高三 · 度量几何学
22. 如图, $\triangle \mathrm{ABC}$ 的角平分线 $\mathrm{AD}$ 的延长线交它的外接圆于点 $\mathrm{E}$.

(1) 证明: $\triangle \mathrm{ABE} \backsim \triangle \mathrm{ADC}$;
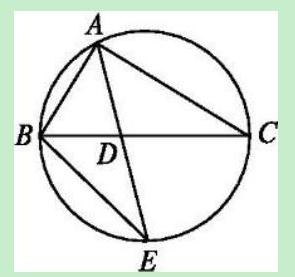
答案: 证明: $\because \mathrm{AD}$ 平分 $\angle \mathrm{BAC}$,

$\therefore \angle \mathrm{BAE}=\angle \mathrm{CAD}$.

又 $\because \angle \mathrm{AEB}$ 与 $\angle \mathrm{ACB}$ 是同弧所对的圆周角,

$\therefore \angle \mathrm{AEB}=\angle \mathrm{ACD}$.

$\therefore \triangle \mathrm{ABE} \sim \triangle \mathrm{ADC}$.

(2) 若 $\triangle \mathrm{ABC}$ 的面积 $\mathrm{S}=\frac{1}{2} \mathrm{AD} \cdot \mathrm{AE}$, 求 $\angle \mathrm{BAC}$ 的大小.

答案: 解: $\because \triangle \mathrm{ABE} \sim \triangle \mathrm{ADC}$,

$\therefore \frac{\mathrm{AB}}{\mathrm{AE}}=\frac{\mathrm{AD}}{\mathrm{AC}}$,

即 $A B \cdot A C=A D \cdot A E$.

又 $S=\frac{1}{2} A B \cdot A C \sin \angle B A C$, 且 $S=\frac{1}{2} A D \cdot A E$,

$\therefore \mathrm{AB} \cdot \mathrm{ACsin} \angle \mathrm{BAC}=\mathrm{AD} \cdot \mathrm{AE}$.

$\therefore \sin \angle \mathrm{BAC}=1$.

又 $\because \angle \mathrm{BAC}$ 为三角形的内角,

$\therefore \angle \mathrm{BAC}=90^{\circ}$.
解析: : 分析: 本题主要考查了圆周角定理, 解决问题的关键是: (1) 证明两个三角形的两个角对应相等; (2) 利用 (1) 的结论和三角形面积公式,转化为求 $\sin \angle B A C$.